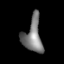
Tissue: lung
Cell type: Smooth muscle cells
Senescence score: 0.5633
Nuclear area (px): 609
Mean DAPI intensity: 123.823